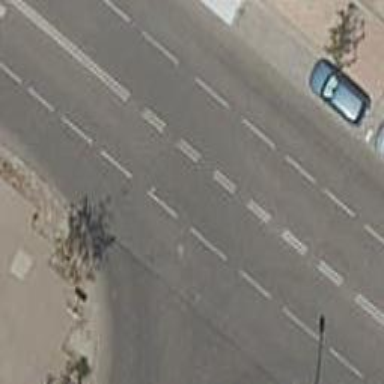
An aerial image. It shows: Parking aisle service road for pedestrians.